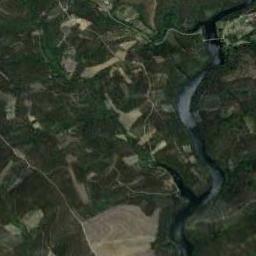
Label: river